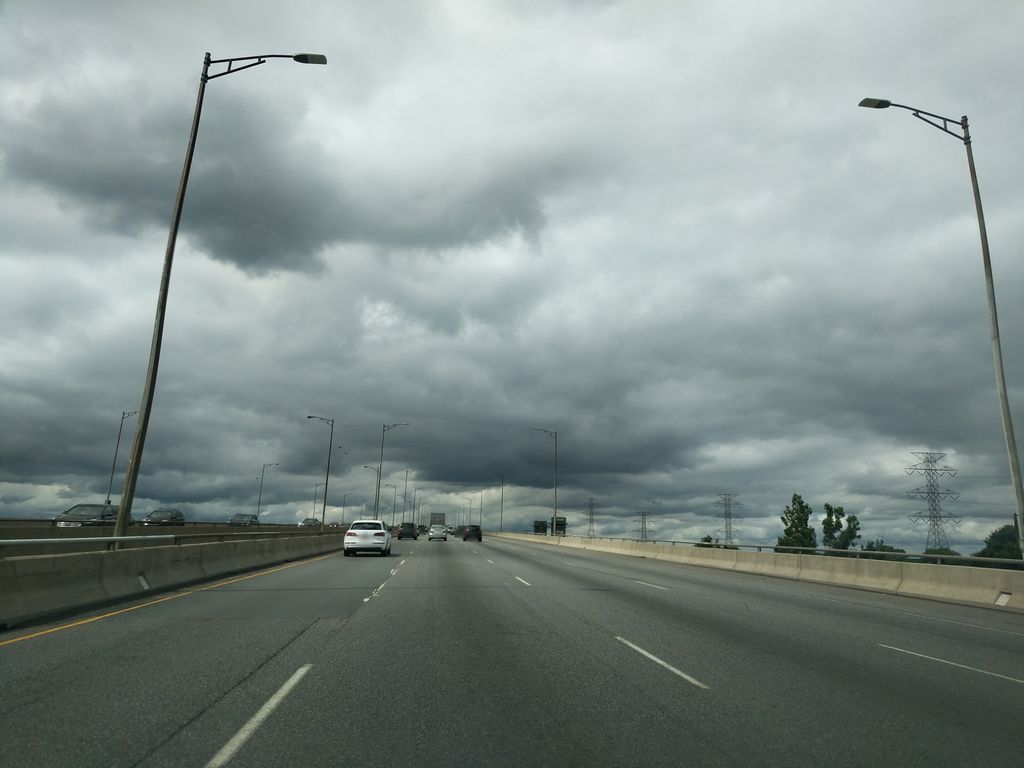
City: hamilton